Field crop: tomato
Growth stage: 1
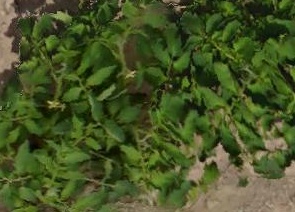
Species: tomato